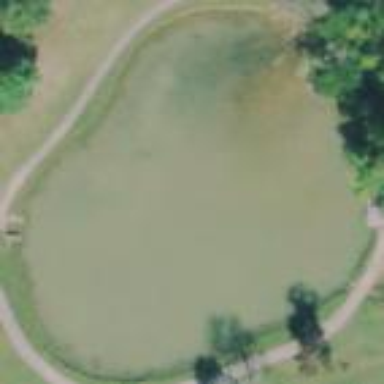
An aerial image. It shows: Water hazard on golf course.